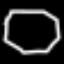
Label: octagon